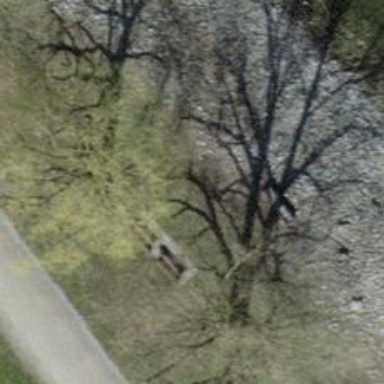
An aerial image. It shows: Brown bench.